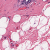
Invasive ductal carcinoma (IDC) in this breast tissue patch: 0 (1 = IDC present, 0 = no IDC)